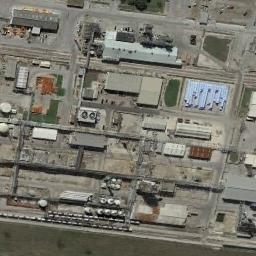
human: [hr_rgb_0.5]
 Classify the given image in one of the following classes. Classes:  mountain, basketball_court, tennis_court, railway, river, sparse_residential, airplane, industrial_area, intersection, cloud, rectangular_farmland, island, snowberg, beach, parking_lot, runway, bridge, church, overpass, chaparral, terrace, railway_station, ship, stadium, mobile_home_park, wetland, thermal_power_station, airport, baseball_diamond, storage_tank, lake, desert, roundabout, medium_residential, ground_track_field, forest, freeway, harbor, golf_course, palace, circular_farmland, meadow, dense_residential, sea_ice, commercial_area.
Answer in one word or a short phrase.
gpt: industrial_area